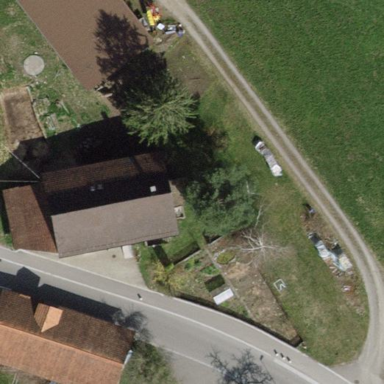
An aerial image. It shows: Simple and straightforward house.